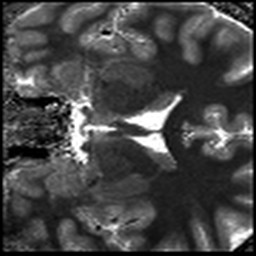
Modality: T1map
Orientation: coronal
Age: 23
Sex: male